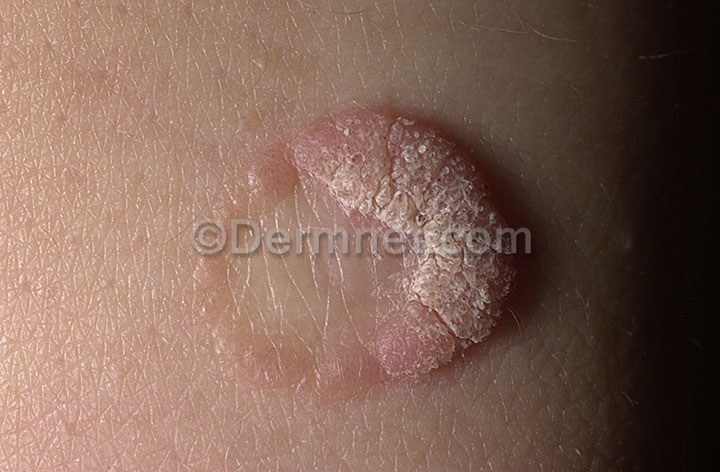
Disease: Warts Molluscum and other Viral Infections